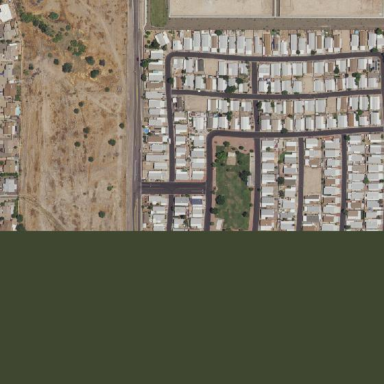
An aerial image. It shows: Residential area known as trailer park.